Question: I have a set a negative top margin (-15px) to an image and it works fine. But the problem is the click event. The click is still working just below (i.e. +15px below from the view where exactly image is on the browser) the image.
'''
<div data-role="page" >
<!-- Header -->
<div data-role="header" class="listHeader" data-position="fixed" data-tap- toggle="false">
<img src="images/all_lists_normal.png" class="view_list">
<img src="images/x_normal.png" class="x_image">
<div class="titleList">
<p id="page_title" class="label"></p>
</div>
<img id="id_new_products" src="images/add_products_normal.png" class="addNewItemImage_page4">
<img id="id_find_stores" src="images/find_store_normal.png" class="addNewItemImageMargin">
</div> <!-- / header -->
<!-- Content -->
<div data-role="content" class="mainBackground">
some content....
</div>
</div>
.listHeader {
background: url(../images/header_nologo.png) no-repeat 50% 0px;
background-size: 100% 107%;
height: 60px;
}
.view_list {
float: left;
margin-top: 12px;
}
.x_image {
float: right;
margin-right: 15px;
margin-top: 17px;
}
.addNewItemImage_page4 {
min-width: 100%;
margin-top: 9px;
position:relative;
}
.addNewItemImageMargin {
min-width: 100%;
margin-top: -14px; /****************** PROBLEM ***********/
position:relative;
}
.mainBackground {
background: url(../images/background.jpg) no-repeat 50% 0px;
background-size: 100% 100%;
min-height: inherit;
min-width: 100%;
margin-top: -2px;
}
'''
JS :-
'''
$("#id_find_stores")
.click(function(){
alert('hi');
});
'''
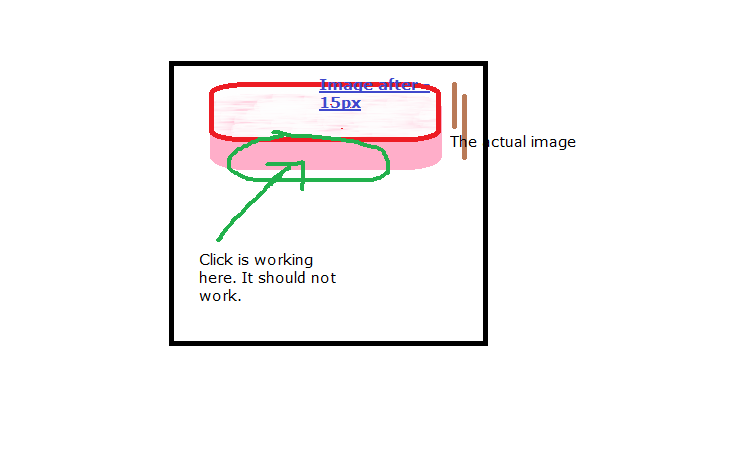
Answer: This would be an example of placing your action handler on the img instead of the wrapping div:
<URL>
This would be what I tried to come up with the info you provided us:
<URL>
'''
$(document).ready(function() {
$('#id_new_products').click(function() {
$(this).css({ "border" : "1px solid red" });
});
});
'''